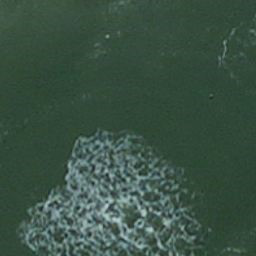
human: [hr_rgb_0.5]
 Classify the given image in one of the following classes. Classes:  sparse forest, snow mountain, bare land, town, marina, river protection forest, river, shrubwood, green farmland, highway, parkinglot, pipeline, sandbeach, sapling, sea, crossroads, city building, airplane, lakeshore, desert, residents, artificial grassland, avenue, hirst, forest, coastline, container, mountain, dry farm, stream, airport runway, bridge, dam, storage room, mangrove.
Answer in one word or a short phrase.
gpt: sea